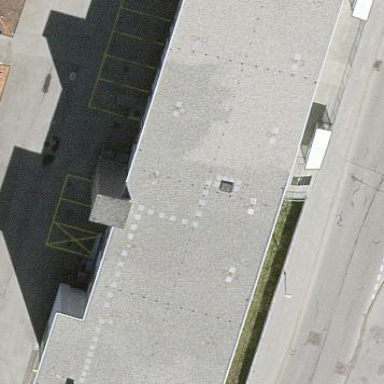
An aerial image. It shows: Flat-roofed school building.